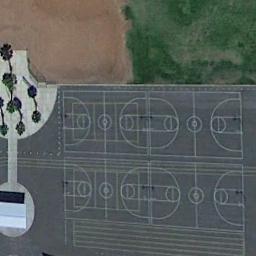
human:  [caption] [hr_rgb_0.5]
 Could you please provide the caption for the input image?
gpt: There is a very small basketball court on the green .